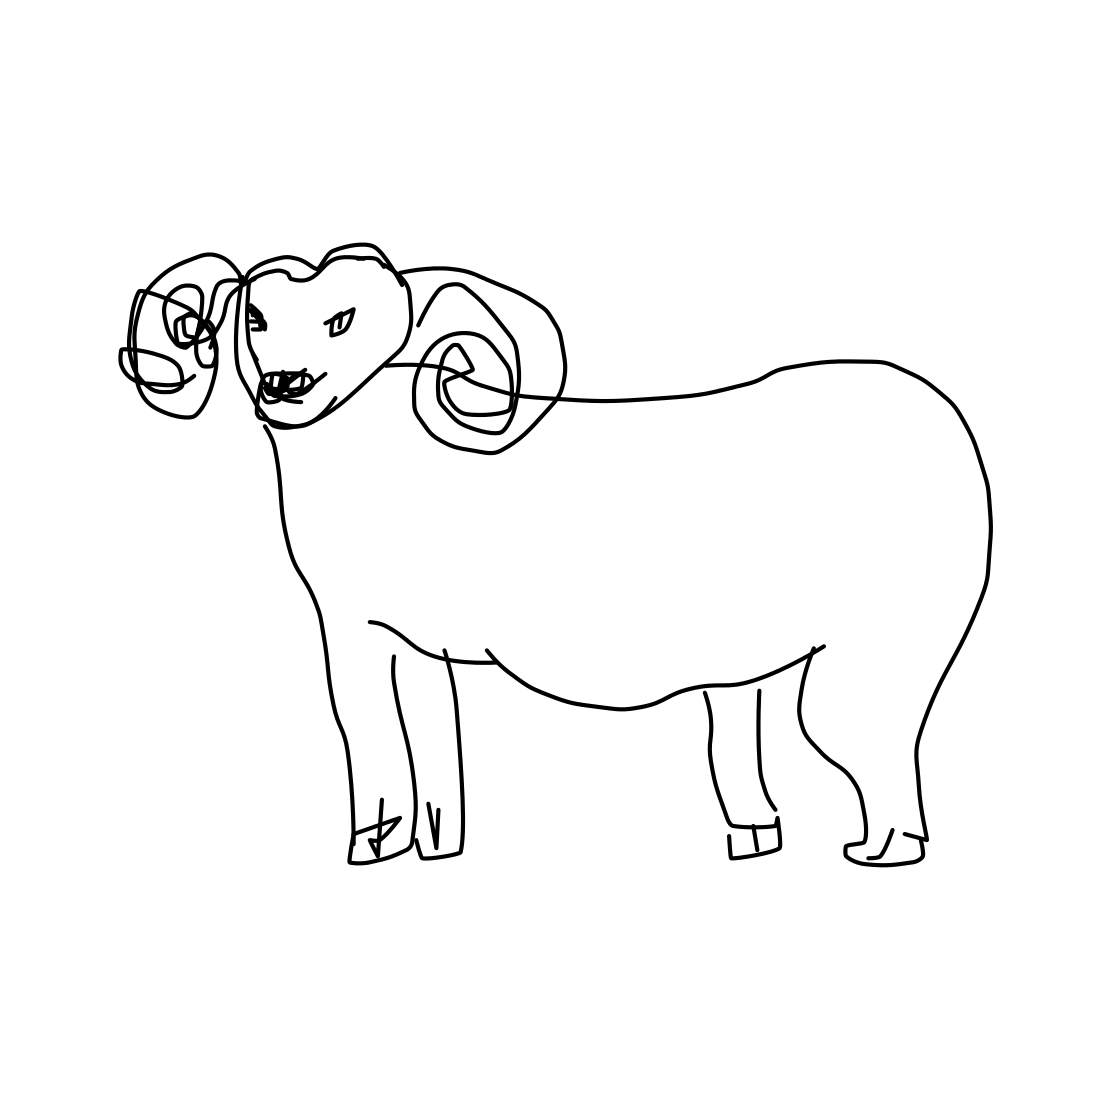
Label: sheep